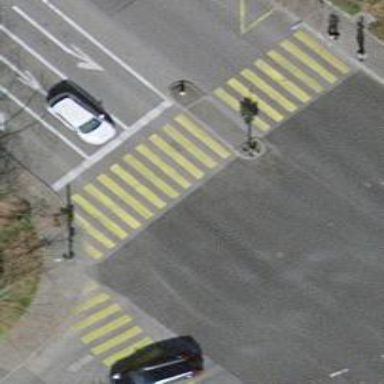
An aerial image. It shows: Road crossing with traffic signals and central island.